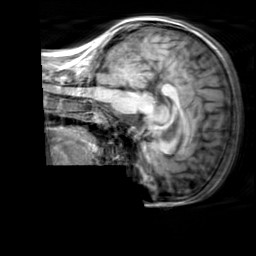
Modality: T1w
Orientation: sagittal
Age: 28
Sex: female